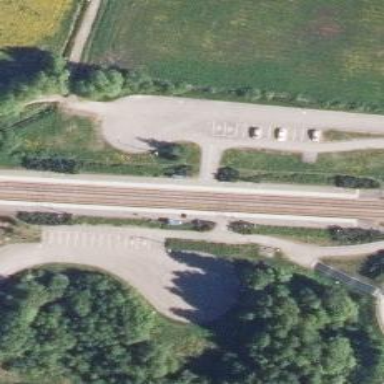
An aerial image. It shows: Railway with continuous electrified contact lines.